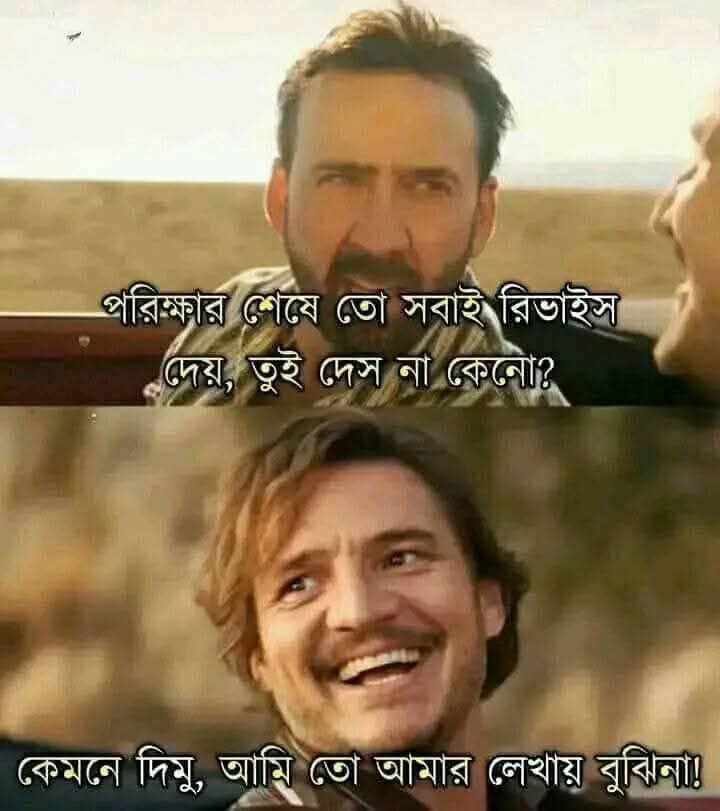
Text: পরিক্ষার শেষে তো সবাই রিভাইস দেয়, তুই দেস না কেনো?
কেমনে দিমু, আমি তো আমার লেখায় বুঝিনা!
Label: Non Hate